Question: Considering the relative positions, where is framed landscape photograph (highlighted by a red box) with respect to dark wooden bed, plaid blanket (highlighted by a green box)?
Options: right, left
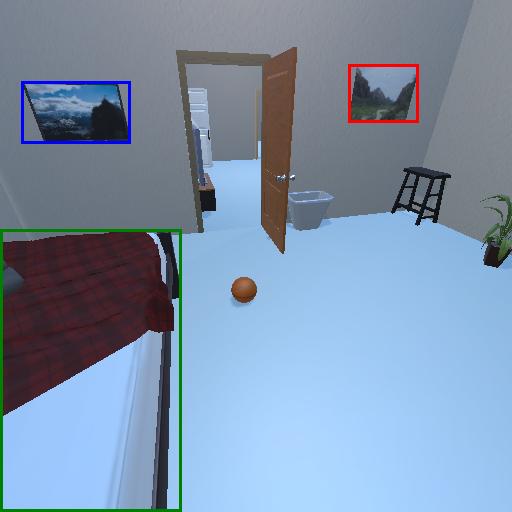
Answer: right